Question: I have a method I am calling via AJAX form my MVC3 application. The method creates an image using the WebImage helper. After the image is created, I then return a Json result from the controller. What is actually returned looks like image data. The content type I am sendingin the headers for the request is json, so I am not sure why the server is return the image data rather than my actual json result. If I remove the WebImage code, I get the actual json result I am looking for.
Method example:
'''
[HttpPost]
public ActionResult CreateTempImage(AvatarUploadModel avatar){
try{
var imageId = Guid.NewGuid();
var newFileName = imageId + "_" + Path.GetFileName(avatar.FileName);
var imageTempPath = Server.MapPath("~/Areas/Admin/TemporaryUploads/" + newFileName);
var image = new WebImage(avatar.FileName).Resize(400, 400, true).Write();
image.Save(imageTempPath);
return Json(new { success = true }, JsonRequestBehavior.AllowGet);
}
catch(Exception ex){
return Json(new { success = false}, JsonRequestBehavior.AllowGet);
}
}
'''

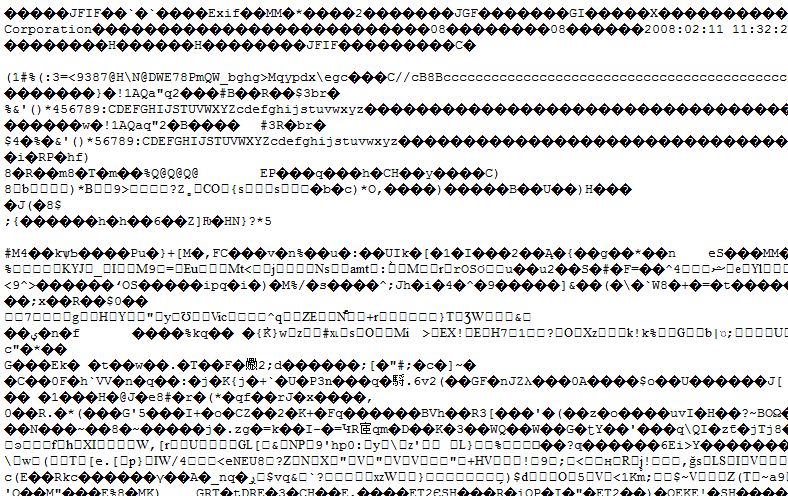
Answer: This code is your problem
'''
var image = new WebImage(avatar.FileName).Resize(400, 400, true).Write();
'''
It's documented as...
'''
/// <summary>
/// Renders an image to the browser.
/// </summary>
///
/// <returns>
/// The image.
/// </returns>
/// <param name="requestedFormat">(Optional) The file format to use when the image is written. </param>
'''
Decompiling it gives the following code:
'''
requestedFormat = requestedFormat ?? this._initialFormat.ToString();
byte[] bytes = this.GetBytes(requestedFormat);
string str = !requestedFormat.StartsWith("image/", StringComparison.OrdinalIgnoreCase) ? "image/" + requestedFormat : requestedFormat;
HttpResponse response = HttpContext.Current.Response;
response.ContentType = str;
response.BinaryWrite(bytes);
return this;
'''
i.e. it's writing the image directly to 'HttpContext.Current.Response' and setting the 'ContentType' to the image's format.
If you just want to save the image to the file system on the server then you can remove the call to 'Write' and replace it with the call to 'Save':
'''
var image = new WebImage(avatar.FileName).Resize(400, 400, true).Save(imageTempPath);
'''
Cheers,
Dean